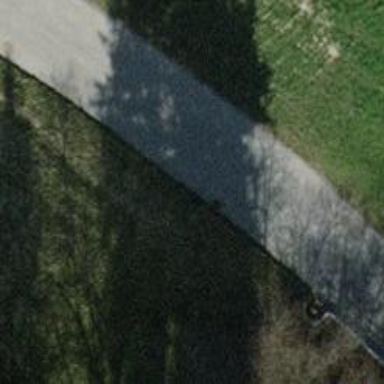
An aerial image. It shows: Unclassified asphalt road with grade1 tracktype.